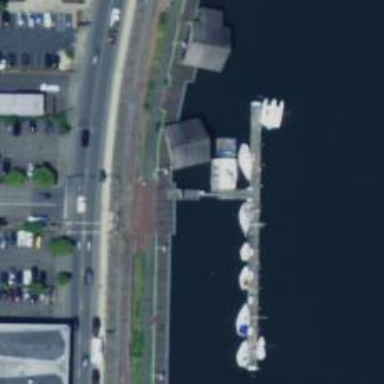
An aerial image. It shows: Man-made pier.